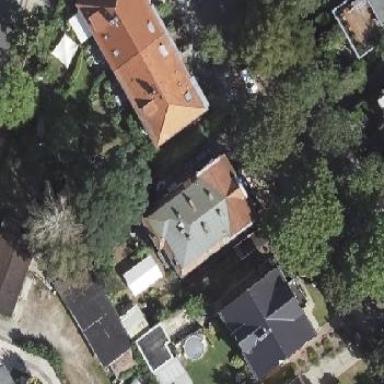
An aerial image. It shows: Gabled roof on building that houses apartments.